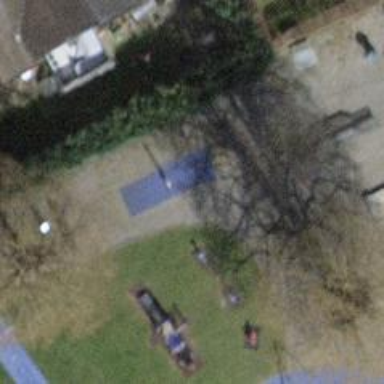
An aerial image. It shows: Playground with swings.